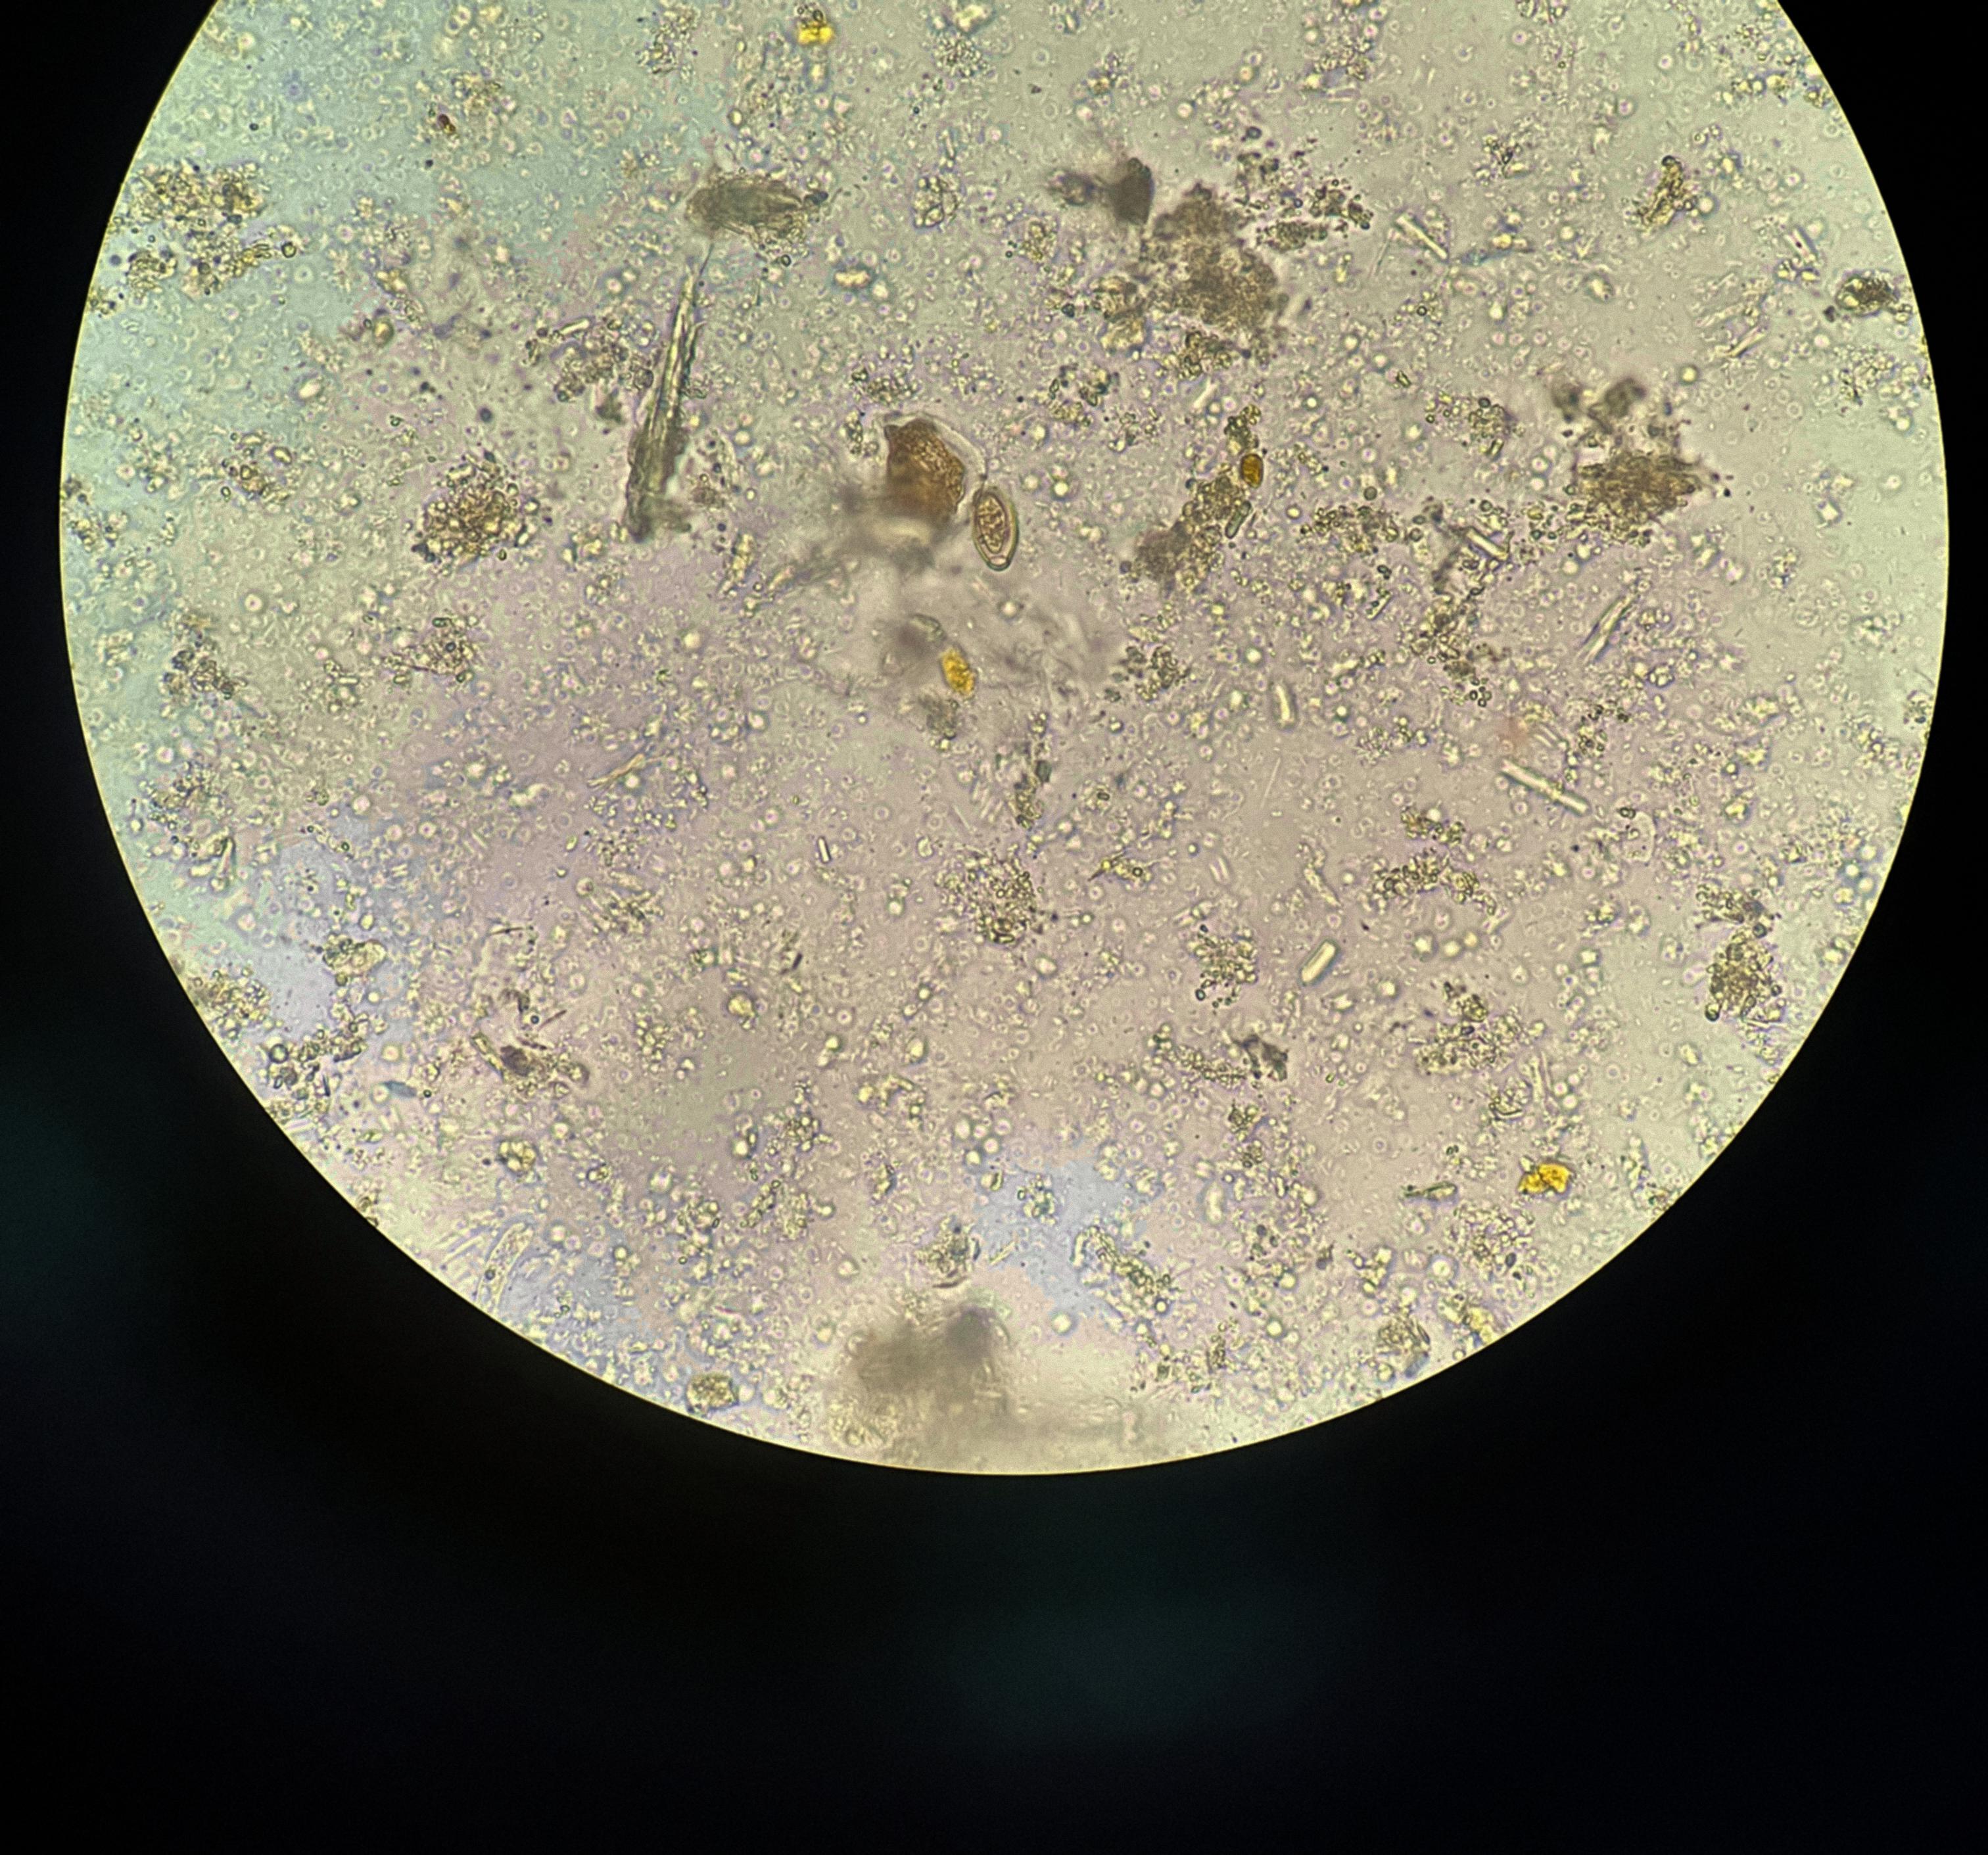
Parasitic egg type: Opisthorchis viverrine